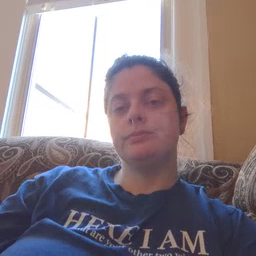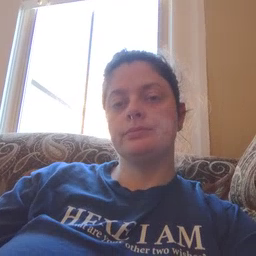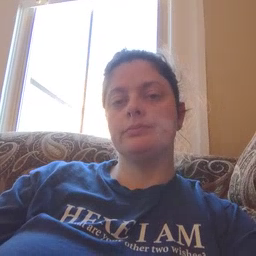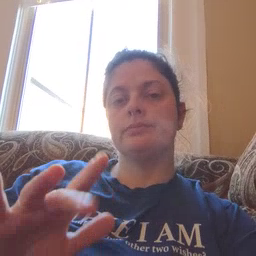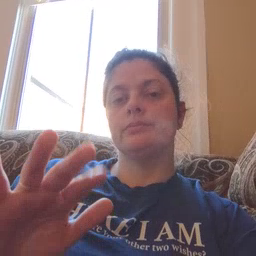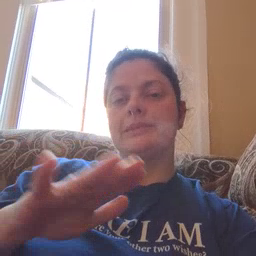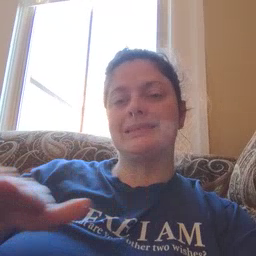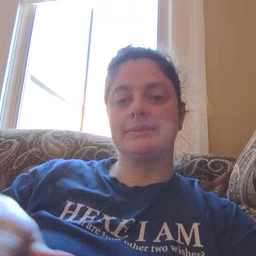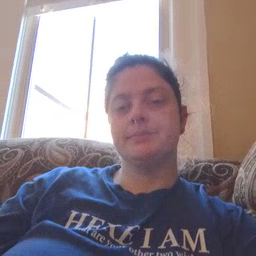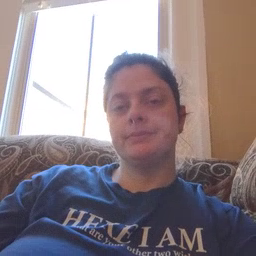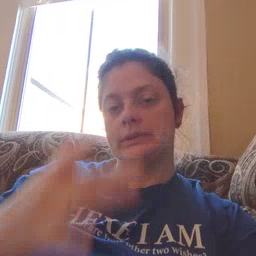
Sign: clean